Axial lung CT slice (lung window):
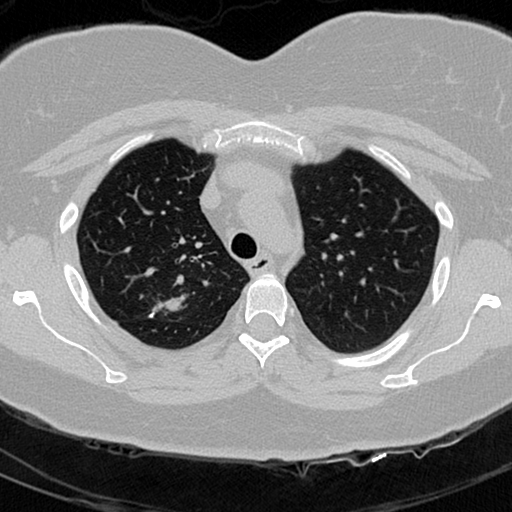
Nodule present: no